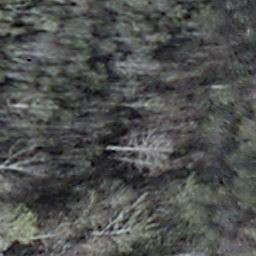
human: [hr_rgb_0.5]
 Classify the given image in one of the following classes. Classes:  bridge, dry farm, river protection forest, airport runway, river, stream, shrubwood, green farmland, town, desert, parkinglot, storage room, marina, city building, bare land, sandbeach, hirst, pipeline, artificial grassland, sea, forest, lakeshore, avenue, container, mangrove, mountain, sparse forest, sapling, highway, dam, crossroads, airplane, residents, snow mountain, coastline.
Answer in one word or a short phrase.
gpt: shrubwood